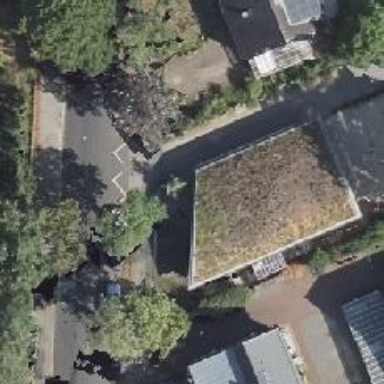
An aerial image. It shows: Kindergarten.